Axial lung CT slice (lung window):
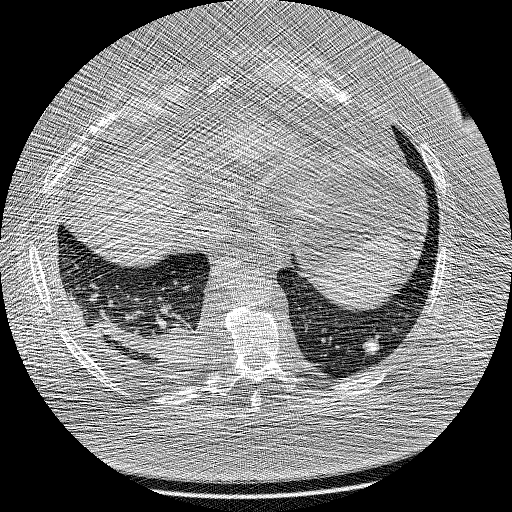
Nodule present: yes
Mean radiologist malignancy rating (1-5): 3.25